Interaction volume radius: 5 \u00c5
Interaction volume height: 10 \u00c5
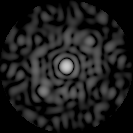
Disorder parameter: 0.8814